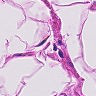
Metastatic tissue present: no